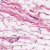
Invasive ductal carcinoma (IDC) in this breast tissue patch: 0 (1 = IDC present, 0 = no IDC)